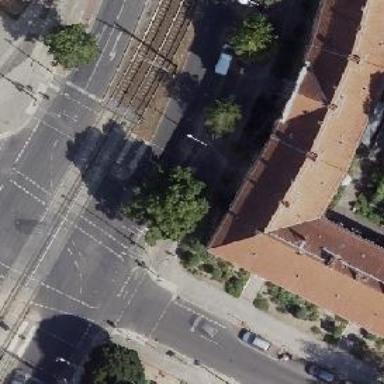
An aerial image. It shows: Road crossing with traffic signals.